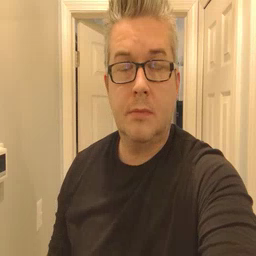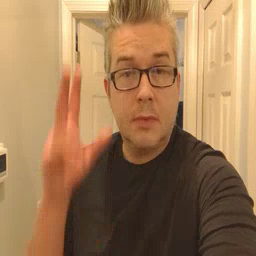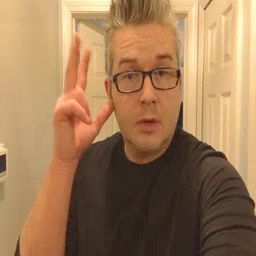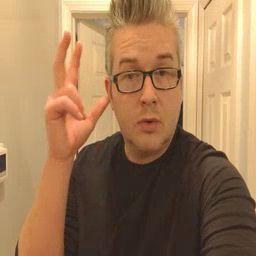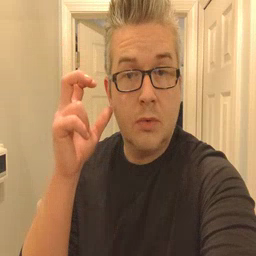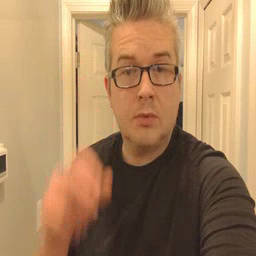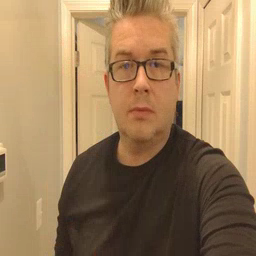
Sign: hear